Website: crate-barrel
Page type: cross-sells
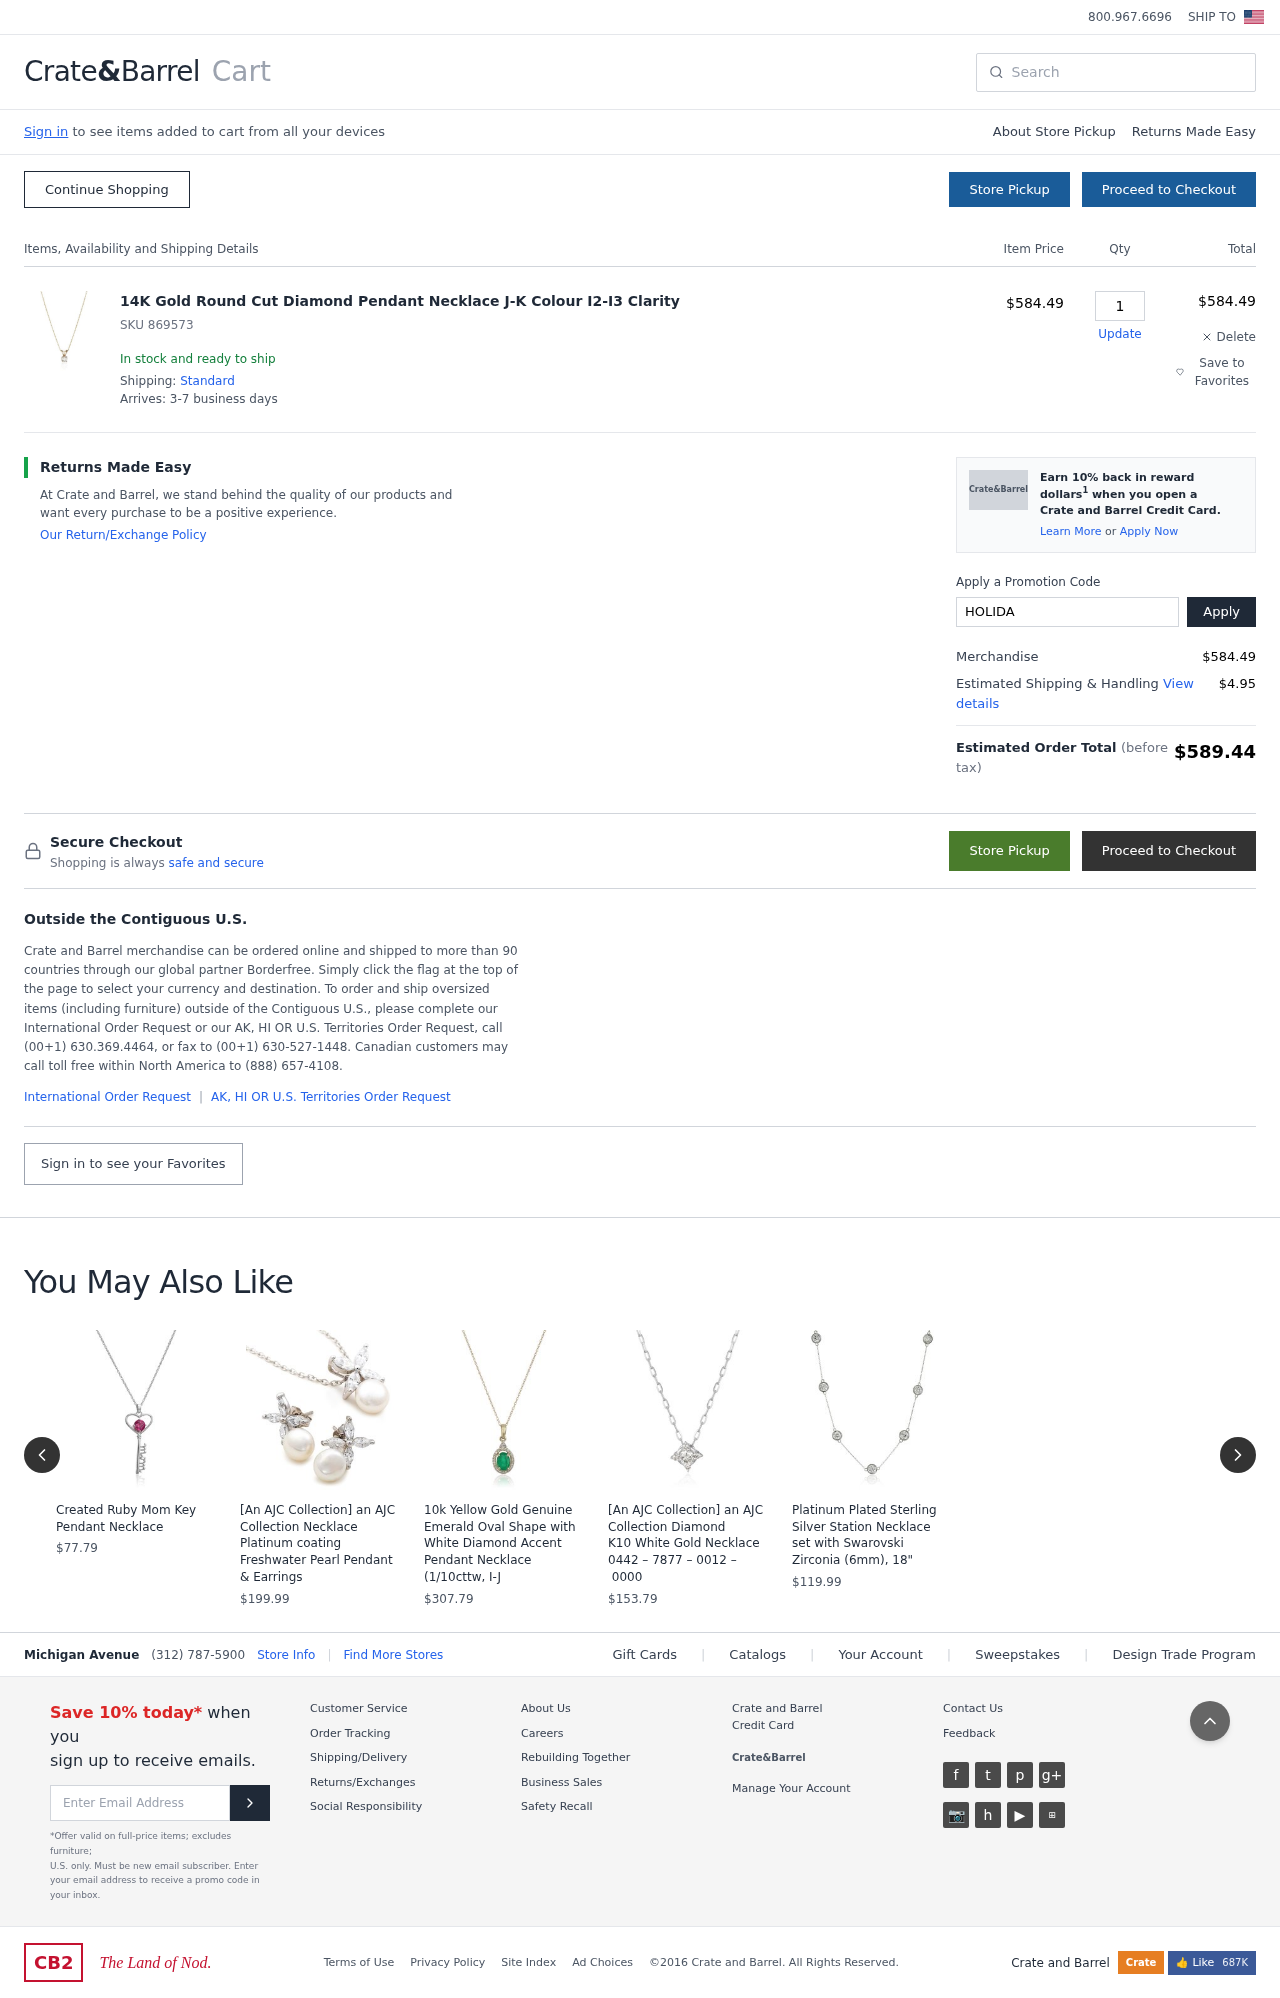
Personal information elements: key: PII_PROMO_CODE
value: HOLIDAY72
Product elements: key: PRODUCT1_NAME
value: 14K Gold Round Cut Diamond Pendant Necklace J-K Colour I2-I3 Clarity
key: PRODUCT1_PRICE
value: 584.49
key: PRODUCT1_QUANTITY
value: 1
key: PRODUCT2_NAME
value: Created Ruby Mom Key Pendant Necklace
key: PRODUCT2_PRICE
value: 77.79
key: PRODUCT3_NAME
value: [An AJC Collection] an AJC Collection Necklace Platinum coating Freshwater Pearl Pendant & Earrings
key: PRODUCT3_PRICE
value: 199.99
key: PRODUCT4_NAME
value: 10k Yellow Gold Genuine Emerald Oval Shape with White Diamond Accent Pendant Necklace (1/10cttw, I-J
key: PRODUCT4_PRICE
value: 307.79
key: PRODUCT5_NAME
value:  [An AJC Collection] an AJC Collection Diamond K10 White Gold Necklace 0442 – 7877 – 0012 – 0000 
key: PRODUCT5_PRICE
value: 153.79
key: PRODUCT6_NAME
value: Platinum Plated Sterling Silver Station Necklace set with Swarovski Zirconia (6mm), 18"
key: PRODUCT6_PRICE
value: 119.99
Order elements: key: ORDER_SKU
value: SKU 869573
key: ORDER_ITEM_TOTAL
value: $584.49
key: ORDER_SUBTOTAL
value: $584.49
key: ORDER_SHIPPING_COST
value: $4.95
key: ORDER_TOTAL
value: $589.44
Search elements: key: HEADER_SEARCH
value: Search